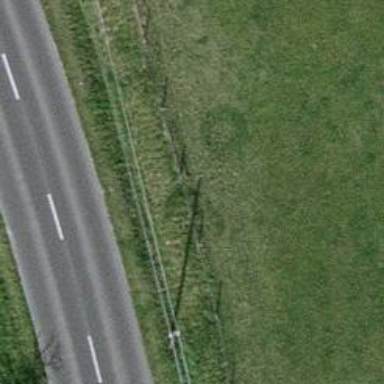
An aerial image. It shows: Fence.